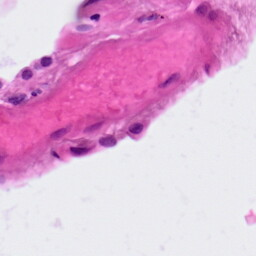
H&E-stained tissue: Lung